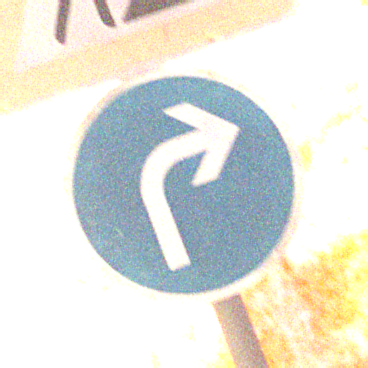
Verkehrszeichen: VorgeschriebeneFahrtrichtungRechts
Zusatzzeichen oben: Arbeitsstelle
Umgebung: Outdoor, Nature
Tageszeit: Night
Wetter: Clear
Licht: Natural
Jahreszeit: NotSpecified
Kontrast: LowContrast